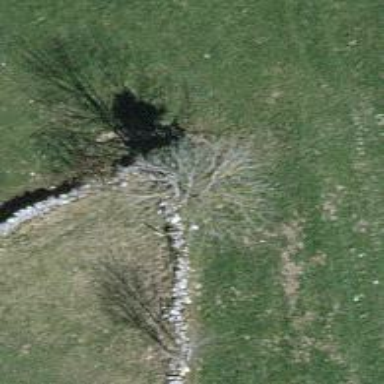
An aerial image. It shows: Wall made of dry stone.